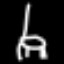
Label: chair